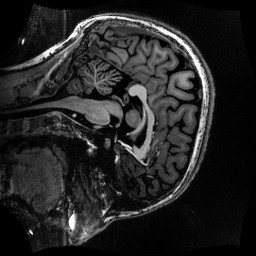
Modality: MP2RAGE
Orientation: sagittal
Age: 20
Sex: female
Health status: healthy